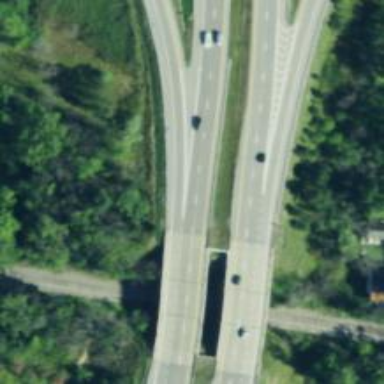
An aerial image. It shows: Primary highway expressway with bridge.